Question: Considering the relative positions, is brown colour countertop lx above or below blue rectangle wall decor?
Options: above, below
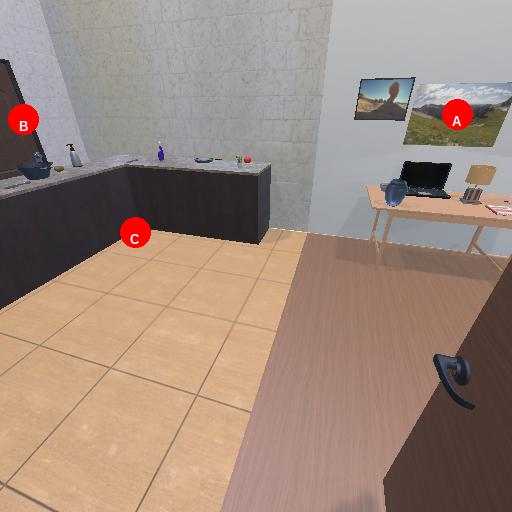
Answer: above